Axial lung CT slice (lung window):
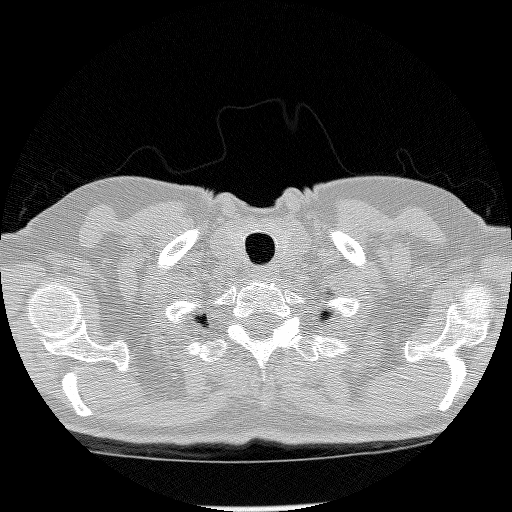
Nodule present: no